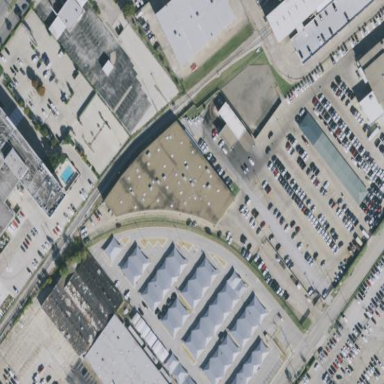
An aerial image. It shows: Warehouse building.